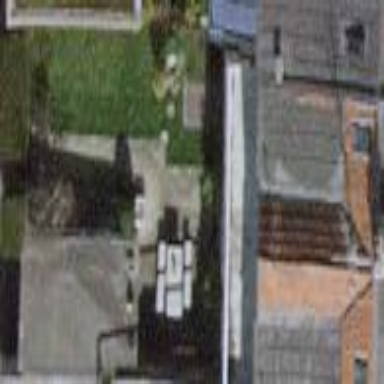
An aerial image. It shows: Garden enclosed by fence.